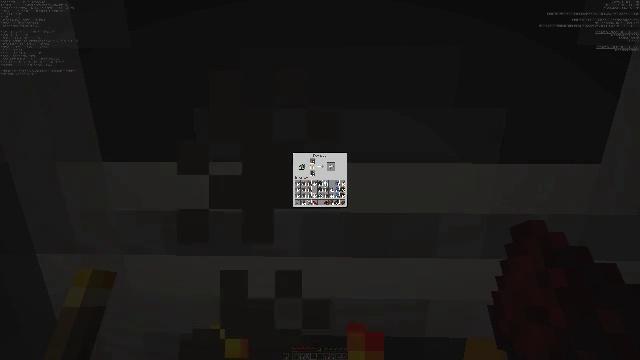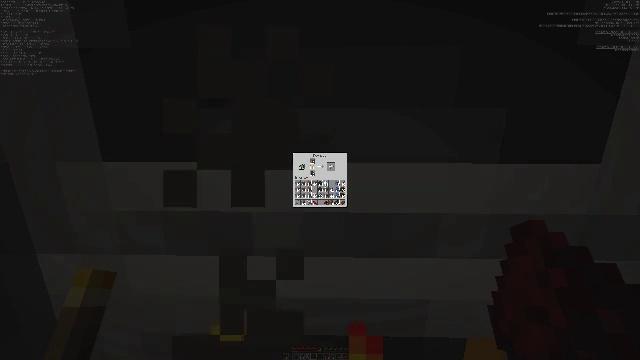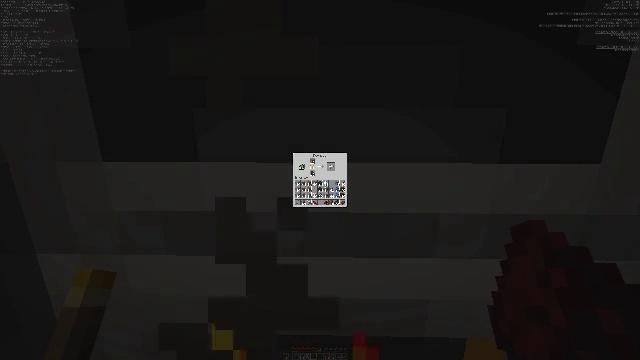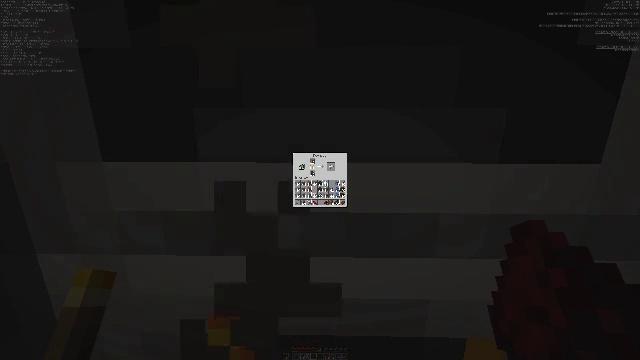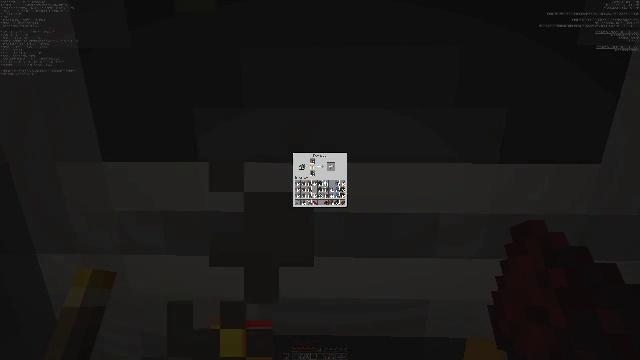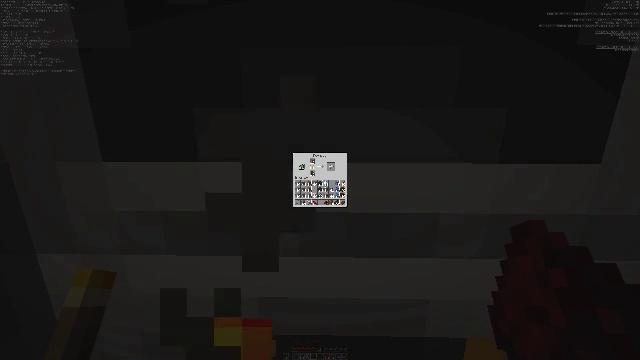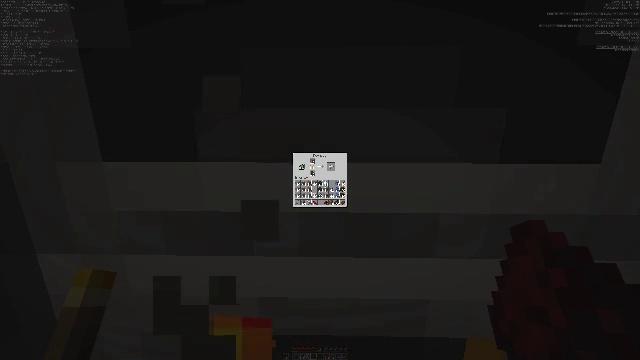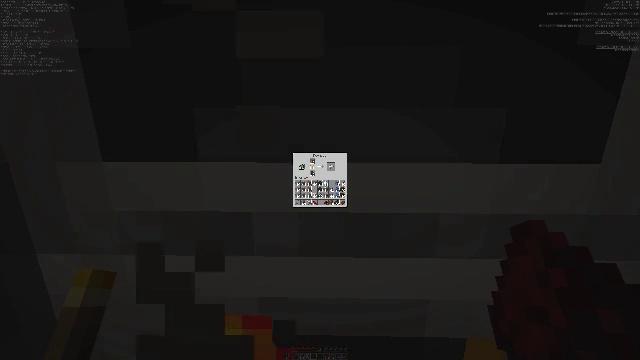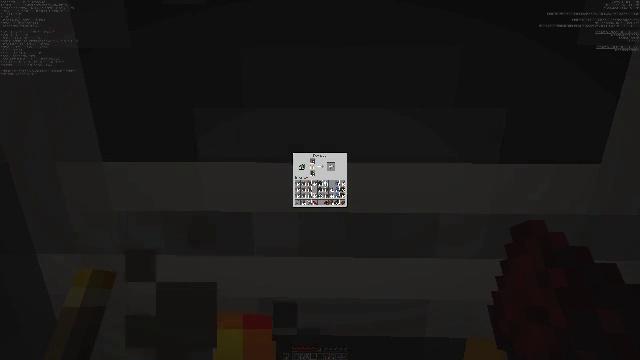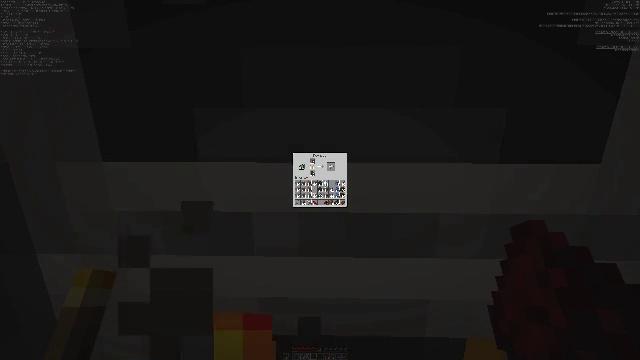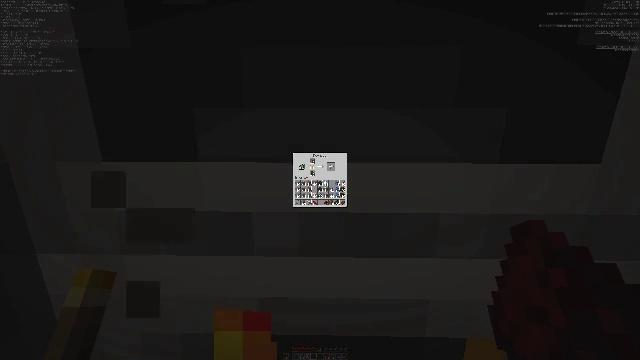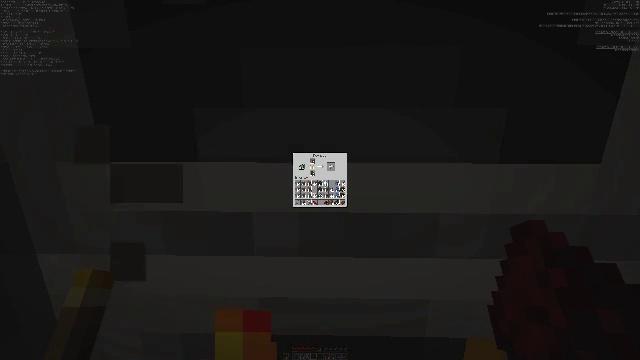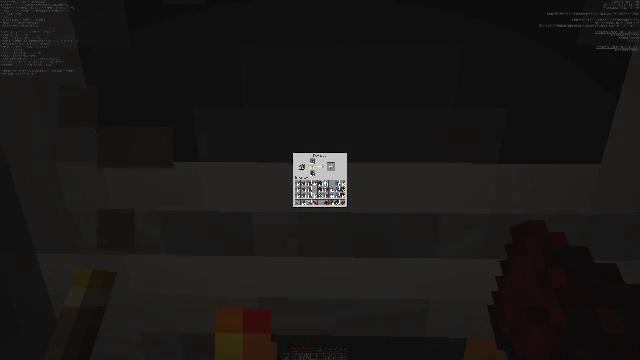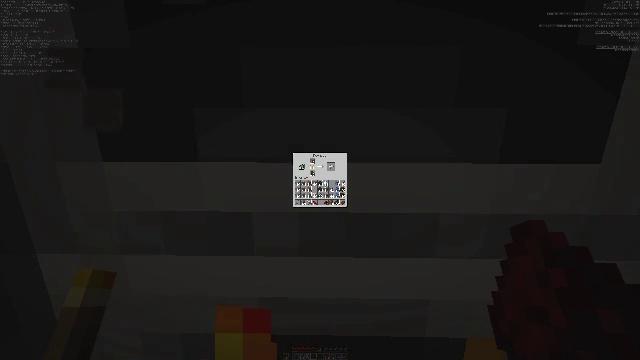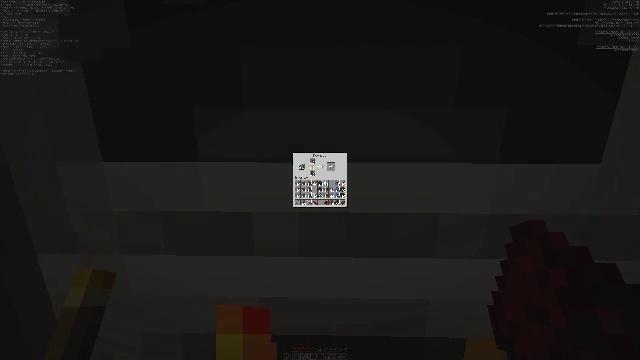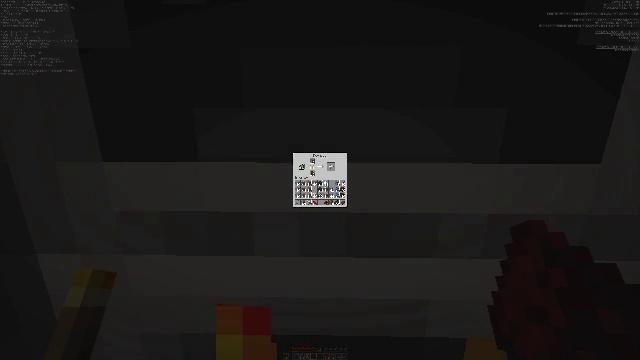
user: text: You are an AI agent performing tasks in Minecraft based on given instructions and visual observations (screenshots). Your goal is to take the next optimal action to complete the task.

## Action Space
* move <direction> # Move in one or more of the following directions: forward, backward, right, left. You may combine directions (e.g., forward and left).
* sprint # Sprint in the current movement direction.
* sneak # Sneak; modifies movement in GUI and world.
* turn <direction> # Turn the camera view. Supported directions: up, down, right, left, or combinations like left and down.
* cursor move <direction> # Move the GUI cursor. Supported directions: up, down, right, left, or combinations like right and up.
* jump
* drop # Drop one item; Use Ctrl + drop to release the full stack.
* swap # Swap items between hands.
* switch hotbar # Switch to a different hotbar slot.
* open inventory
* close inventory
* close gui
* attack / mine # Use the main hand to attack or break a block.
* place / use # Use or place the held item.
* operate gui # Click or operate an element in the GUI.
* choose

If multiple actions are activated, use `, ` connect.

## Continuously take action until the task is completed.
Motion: motion action
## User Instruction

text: Heat up iron ore to form an iron ingot.
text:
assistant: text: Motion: no_op
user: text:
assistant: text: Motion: no_op
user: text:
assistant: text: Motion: no_op
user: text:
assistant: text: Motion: no_op
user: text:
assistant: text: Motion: no_op
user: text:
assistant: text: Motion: no_op
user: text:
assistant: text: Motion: no_op
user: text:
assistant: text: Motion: no_op
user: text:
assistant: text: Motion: no_op
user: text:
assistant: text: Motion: no_op
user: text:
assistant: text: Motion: no_op
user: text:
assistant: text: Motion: no_op
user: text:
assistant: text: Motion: no_op
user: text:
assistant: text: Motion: no_op
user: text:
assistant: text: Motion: no_op
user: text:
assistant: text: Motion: no_op
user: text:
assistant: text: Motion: no_op
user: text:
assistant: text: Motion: no_op
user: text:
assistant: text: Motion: no_op
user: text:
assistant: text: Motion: no_op
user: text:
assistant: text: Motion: no_op
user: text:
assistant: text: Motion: no_op
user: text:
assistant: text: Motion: no_op
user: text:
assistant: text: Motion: no_op
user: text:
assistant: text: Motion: no_op
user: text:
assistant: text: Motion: no_op
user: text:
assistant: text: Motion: no_op
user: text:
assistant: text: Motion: no_op
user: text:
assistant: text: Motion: no_op
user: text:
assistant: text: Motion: no_op